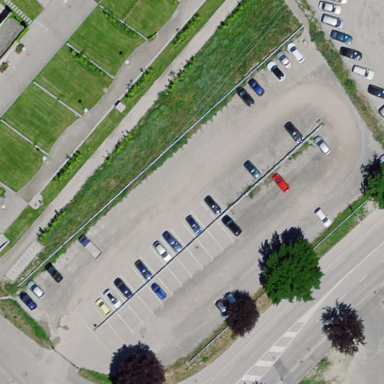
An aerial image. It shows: Parking area with surface.